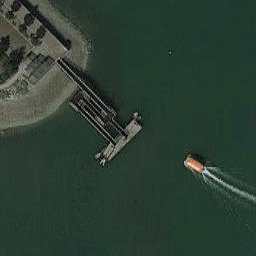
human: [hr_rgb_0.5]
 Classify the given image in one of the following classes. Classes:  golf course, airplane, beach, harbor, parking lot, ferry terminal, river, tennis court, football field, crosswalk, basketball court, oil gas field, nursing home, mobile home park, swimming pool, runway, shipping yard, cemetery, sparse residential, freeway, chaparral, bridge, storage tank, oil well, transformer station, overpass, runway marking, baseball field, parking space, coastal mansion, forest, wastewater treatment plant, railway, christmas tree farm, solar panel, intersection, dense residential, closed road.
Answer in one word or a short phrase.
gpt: ferry terminal